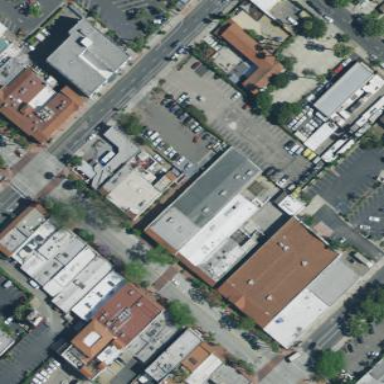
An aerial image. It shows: Variety store located in building.